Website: apple
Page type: billing-address
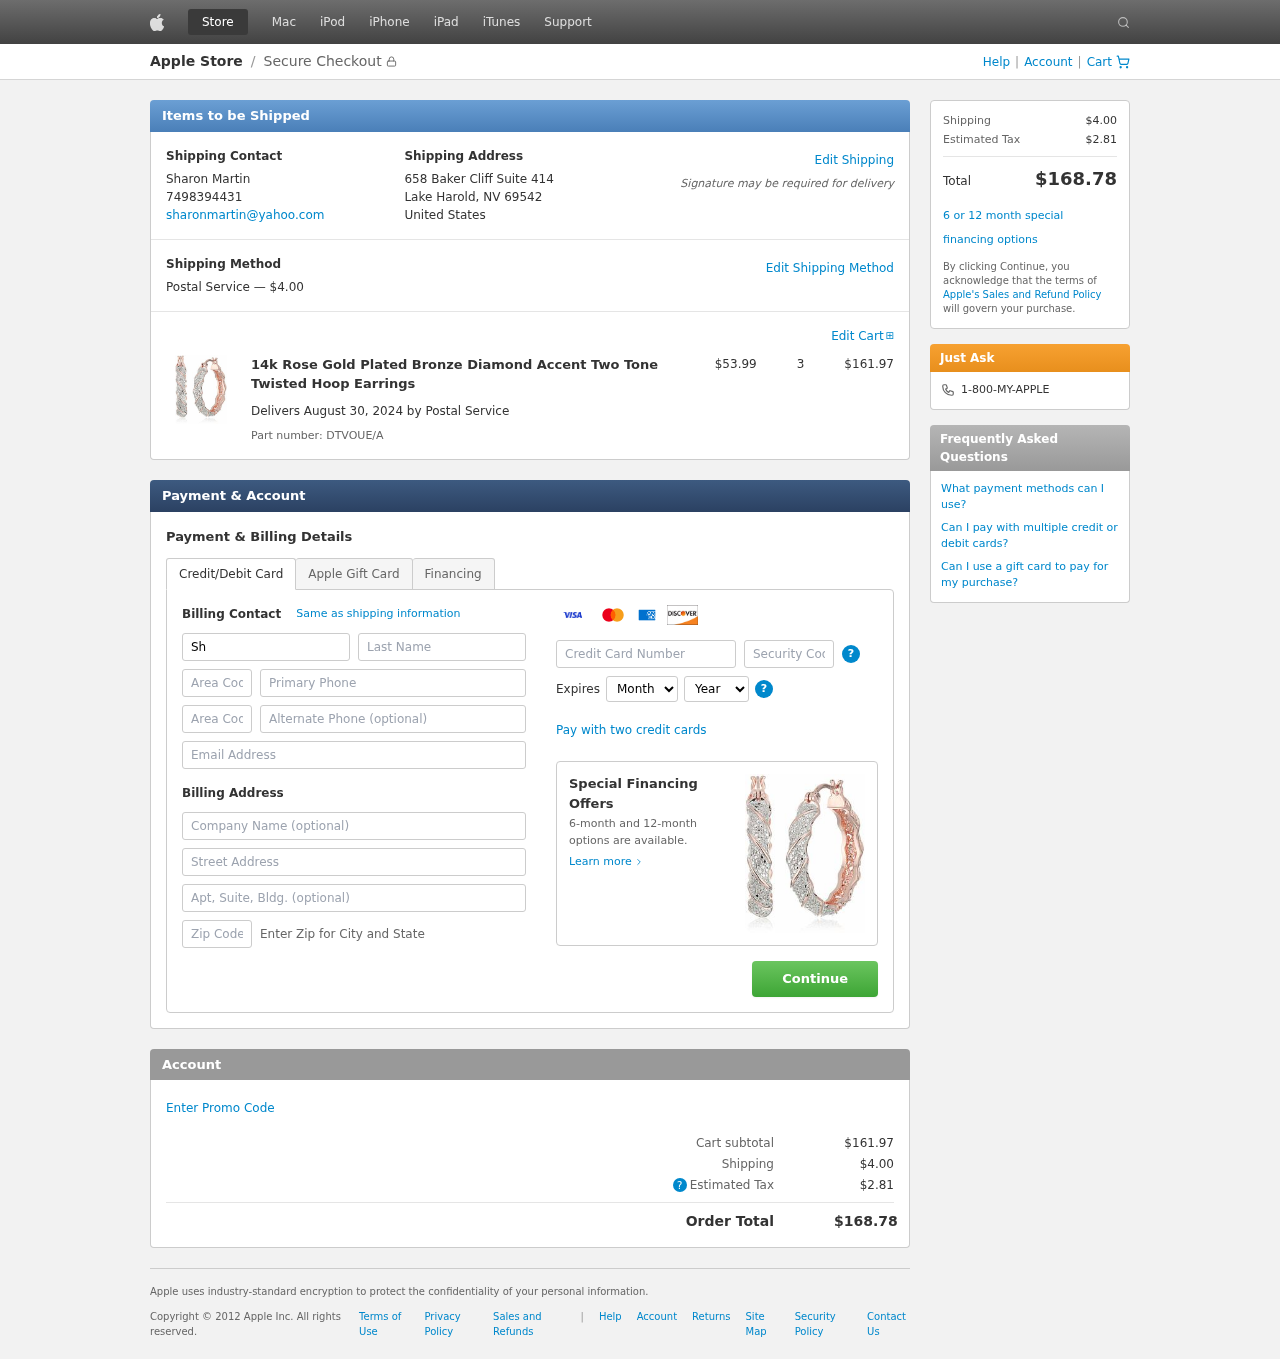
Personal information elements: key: PII_CARD_CVV
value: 909
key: PII_CARD_EXPIRY_MONTH
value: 09
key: PII_CARD_EXPIRY_YEAR
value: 28
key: PII_CARD_NUMBER
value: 2592 5580 9408 8389
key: PII_CITY_STATE_ZIP
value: Lake Harold, NV 69542
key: PII_COMPANY
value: Waller, Gross and Brown
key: PII_COUNTRY
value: United States
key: PII_EMAIL
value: sharonmartin@yahoo.com
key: PII_FIRSTNAME
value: Sharon
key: PII_FULLNAME
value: Sharon Martin
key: PII_LASTNAME
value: Martin
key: PII_PHONE
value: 7498394431
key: PII_PHONE_AREA
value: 749
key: PII_STREET
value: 658 Baker Cliff Suite 414
Product elements: key: PRODUCT1_NAME
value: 14k Rose Gold Plated Bronze Diamond Accent Two Tone Twisted Hoop Earrings
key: PRODUCT1_PRICE
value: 53.99
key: PRODUCT1_QUANTITY
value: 3
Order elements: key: ORDER_SHIPPING_COST
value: $4.00
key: ORDER_SUBTOTAL
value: $161.97
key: ORDER_DELIVERY_DATE
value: August 30, 2024
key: ORDER_PART_NUMBER
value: DTVOUE/A
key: ORDER_TAX
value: $2.81
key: ORDER_TOTAL
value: $168.78